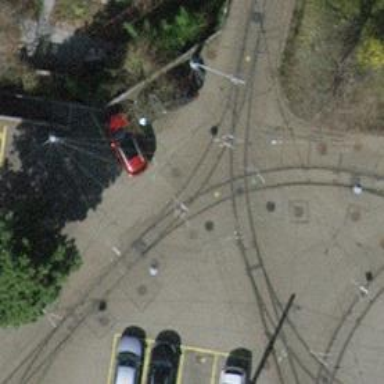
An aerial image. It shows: Tram railway with 1 track passing through service yard. The railway is electrified with contact line.